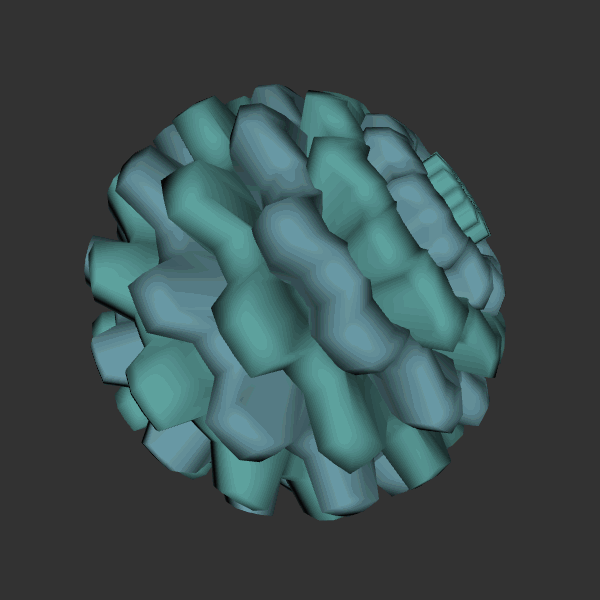
Background: dark